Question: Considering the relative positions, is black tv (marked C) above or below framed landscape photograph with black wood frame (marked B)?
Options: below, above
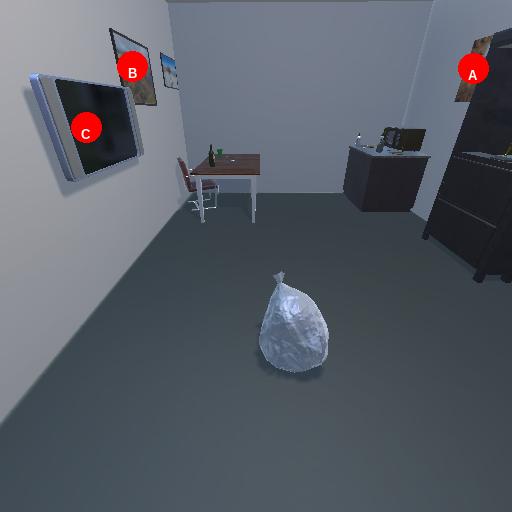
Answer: below